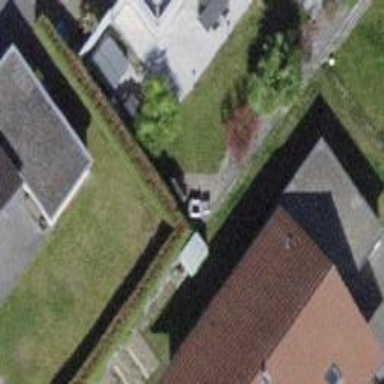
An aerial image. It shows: Hedge barrier.